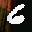
Label: 6